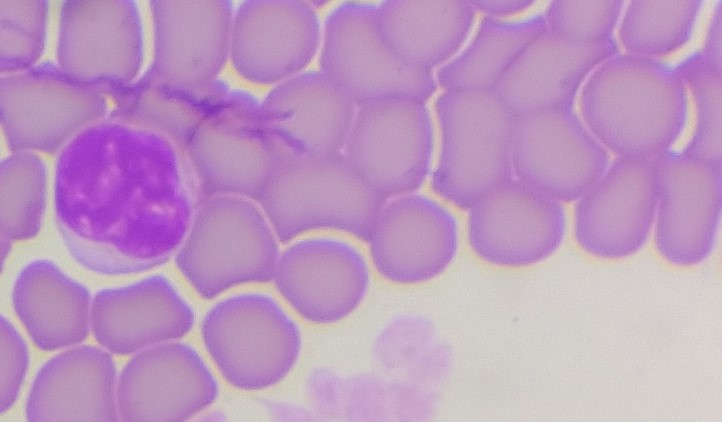
White blood cell type: Lymphocyte